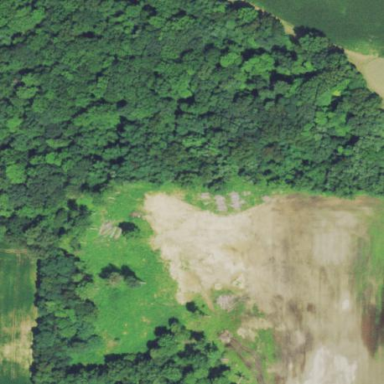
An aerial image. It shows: Deciduous broadleaved woodland.